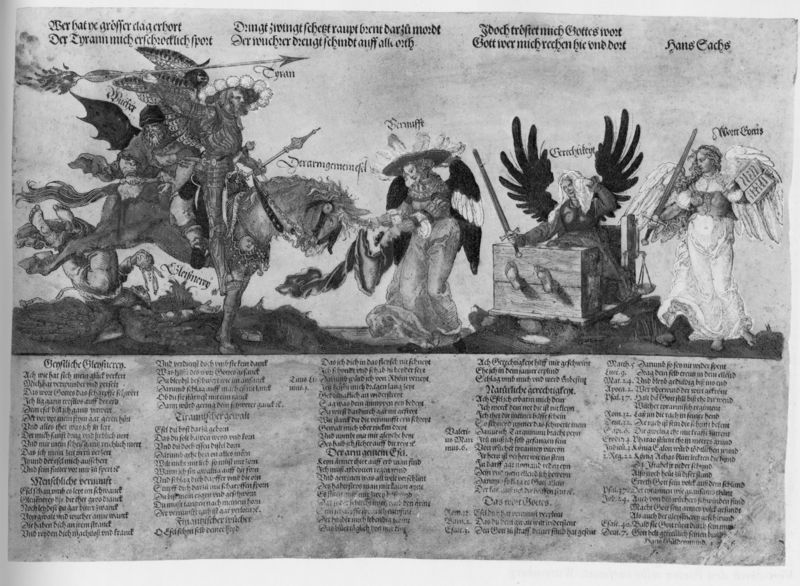
Titel: Wer hat ye grösser clag erhort
Institution: (Seriendruck)
Schlagwörter: adler, feuer, flügel, kampf, mann, weiß, frauen, menschen, sitzen, frau, grau, holz, hut, kleid, männer, schwarz, szene, zeichnung, bibel, federn, gesicht, mensch, stehen, stein, tod, bild, rauch, boden, figur, personen, blatt, pferd, pferde, reiter, engel, putto, reiten, zaumzeug, füße, schrift, grafik, graphik, spalten, baby, krieg, hat, lanze, women, black, print, deutsch, buch, flammen, barfuß, druck, hochdruck, stich, seite, illustration, schwert, text, waffen, zeitung, soldat, waffe, beschriftung, kiste, ritter, rüstung, bekleidung, buchseite, kasten, wappen, wood, teufel, angel, angels, mythos, verfolgung, fall, krieger, sturz, lanzen, knight, speer, schriftstück, paper, black and white, erzengel, devil, martyr, saint, szenen, pfeil, fraktur, drache, wings, abbildung, jagen, geister, kolumne, schrft, box, tiefdruck, horse, fire, book, folter, spalte, artikel, exekution, hans sachs, sachs, kettenhemd, krief, arrow, wing, frfauen, myth, pranger, horseman, spear, rider, torture, streckbank, schwert#, devils, pamphlet, abwerfen, slügel, sitn